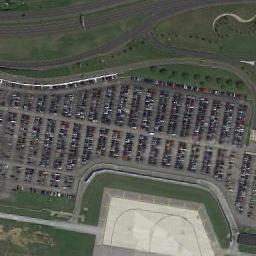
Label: parking_lot